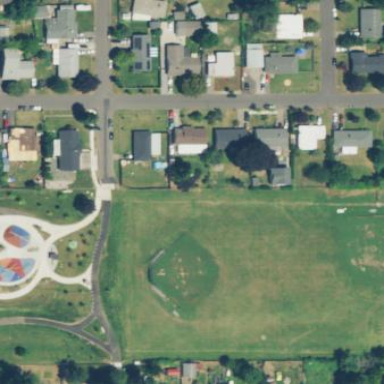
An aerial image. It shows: Softball pitch for leisure land activities.